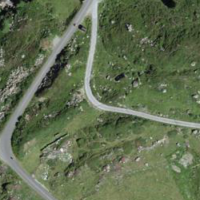
EUNIS habitat code: 26
Species observed at this site:
Parnassia palustris